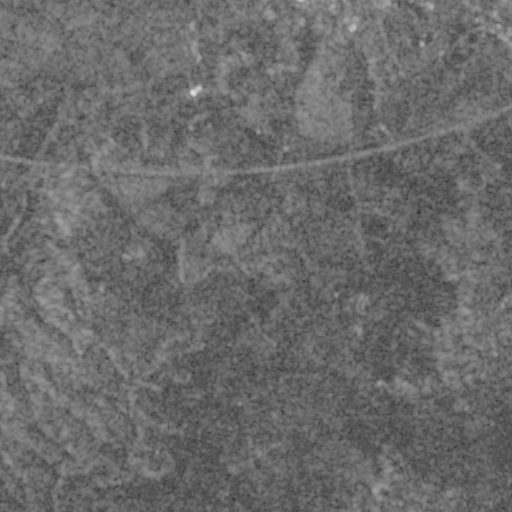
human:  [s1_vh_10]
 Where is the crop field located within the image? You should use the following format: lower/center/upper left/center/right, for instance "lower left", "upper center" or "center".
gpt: The crop field is located in the upper of the image.
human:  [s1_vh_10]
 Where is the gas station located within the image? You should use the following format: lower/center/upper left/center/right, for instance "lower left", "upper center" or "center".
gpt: The gas station is located in the upper right of the image.
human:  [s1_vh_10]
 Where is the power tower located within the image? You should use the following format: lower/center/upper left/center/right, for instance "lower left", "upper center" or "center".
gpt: The power tower is located in the upper right of the image.
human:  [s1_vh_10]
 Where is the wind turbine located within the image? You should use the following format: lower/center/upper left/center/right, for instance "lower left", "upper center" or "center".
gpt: The wind turbine is located in the lower left of the image.
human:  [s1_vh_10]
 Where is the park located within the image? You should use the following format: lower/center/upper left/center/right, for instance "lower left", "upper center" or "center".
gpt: There is no park in the image.

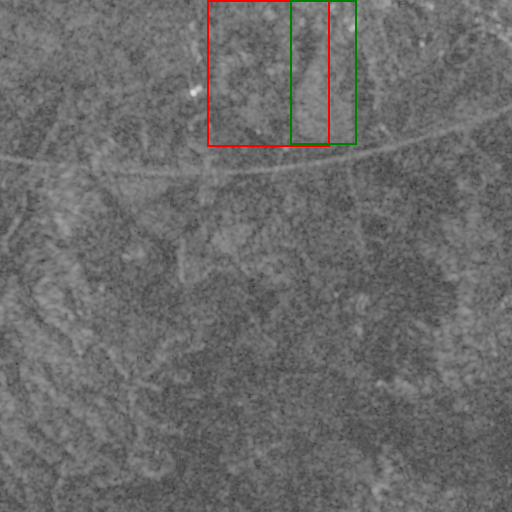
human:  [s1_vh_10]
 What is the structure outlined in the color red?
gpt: The structure outlined in red is a crop field.
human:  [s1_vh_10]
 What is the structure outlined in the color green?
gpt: The structure outlined in green is a park.
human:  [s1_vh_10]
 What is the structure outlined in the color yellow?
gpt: There is no yellow outline.